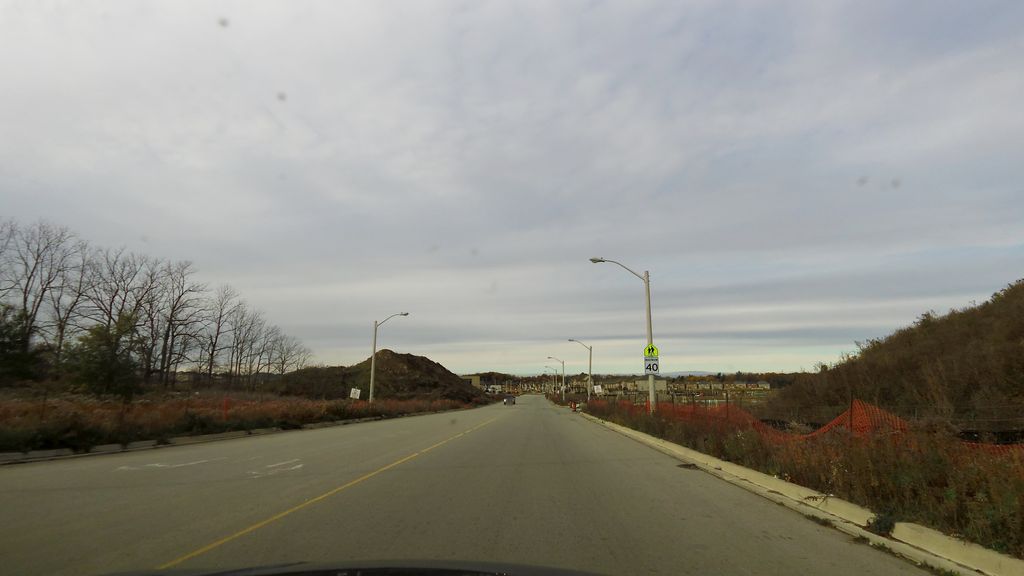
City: hamilton